Field crop: maize
Growth stage: 2
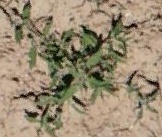
Species: atriplex